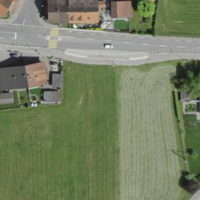
EUNIS habitat code: 56
Species observed at this site:
Lysimachia vulgaris